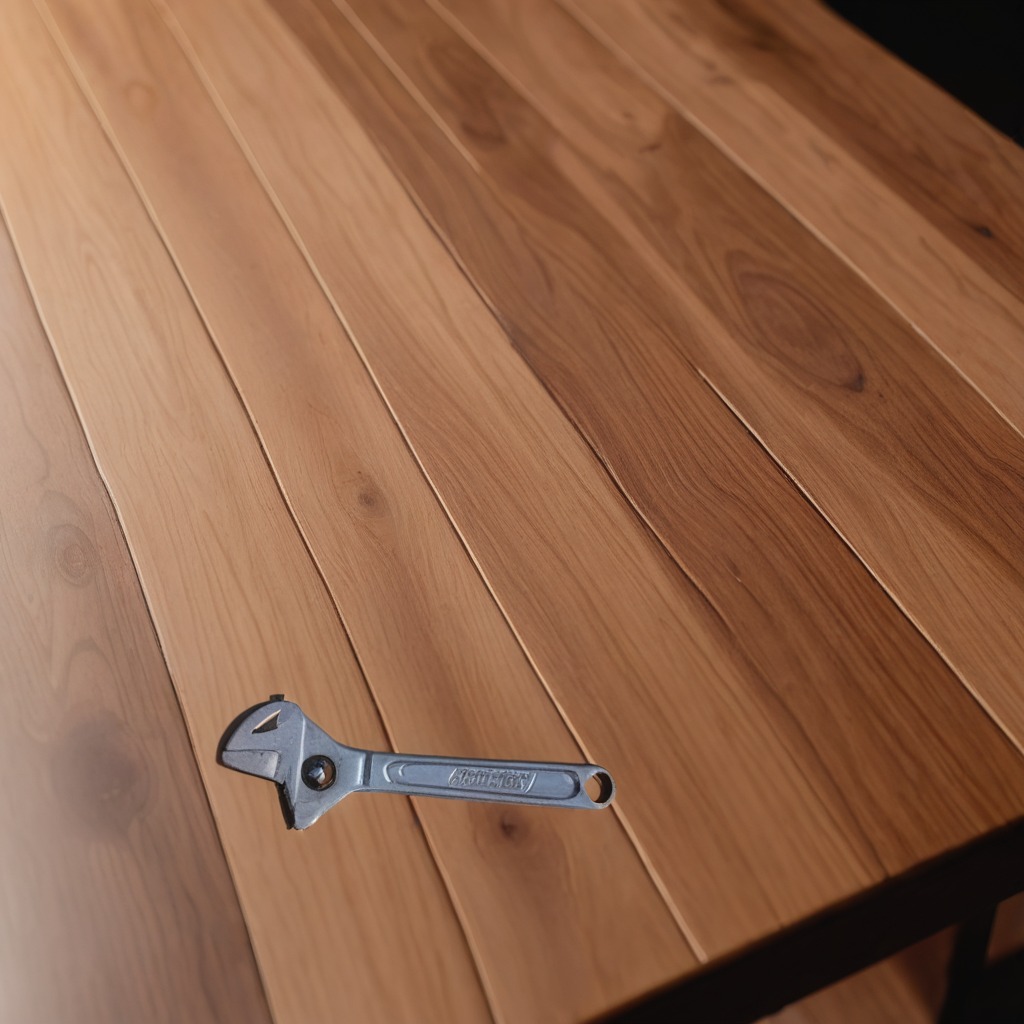
An wrench is lying on the wooden table in a carpentry studio.